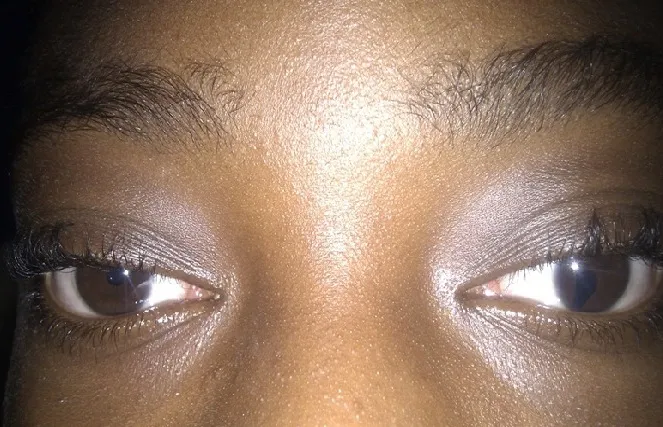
Iris coloboma of the left eye showing the classic keyhole-shaped defect.
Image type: medical_photograph (other_medical_photograph)